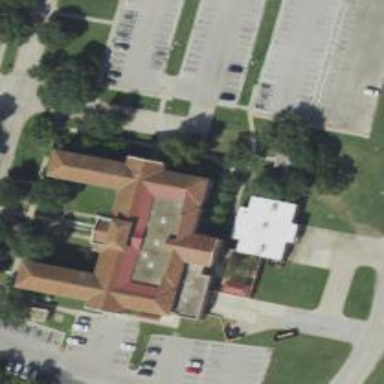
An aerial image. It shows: Hospital building.